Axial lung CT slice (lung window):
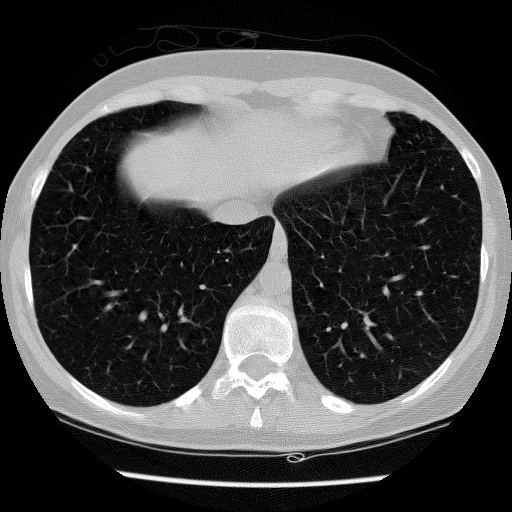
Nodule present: no